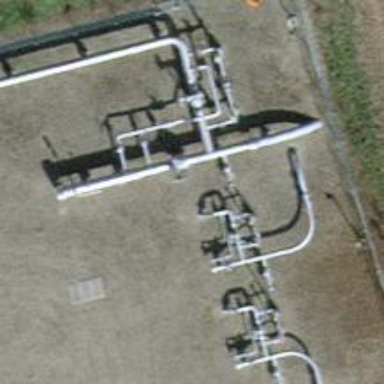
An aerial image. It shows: Pipeline structure is shown.